Field crop: maize
Growth stage: 2
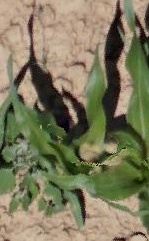
Species: maize